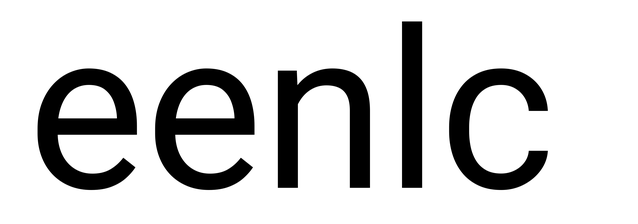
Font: Roboto_Regular